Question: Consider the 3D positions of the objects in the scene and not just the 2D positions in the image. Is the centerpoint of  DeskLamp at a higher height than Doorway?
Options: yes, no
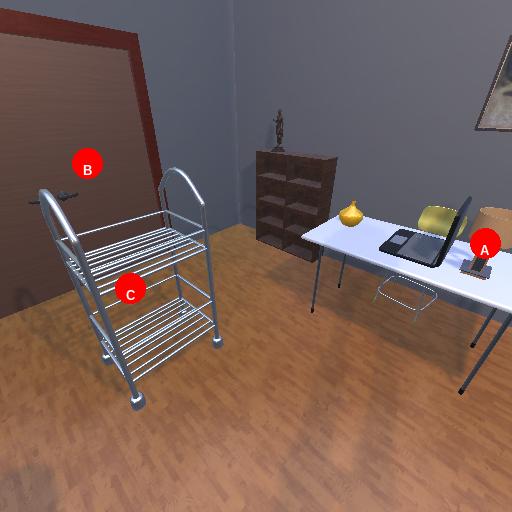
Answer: yes